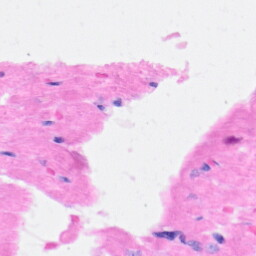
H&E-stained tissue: Heart